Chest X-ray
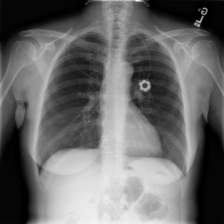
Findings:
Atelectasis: negative
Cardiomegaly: negative
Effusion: negative
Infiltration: negative
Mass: negative
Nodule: negative
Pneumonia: negative
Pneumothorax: negative
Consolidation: negative
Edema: negative
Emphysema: negative
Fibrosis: negative
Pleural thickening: negative
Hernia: negative